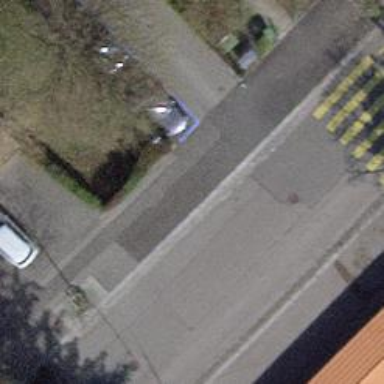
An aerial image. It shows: Unmarked crossing with traffic calming table on the road.